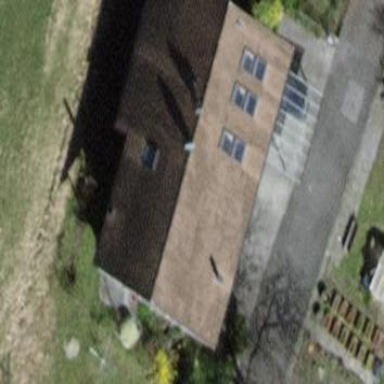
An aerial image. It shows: Simple house.